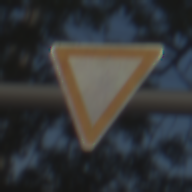
Verkehrszeichen: VorfahrtGewaehren
Umgebung: Outdoor, Suburban
Tageszeit: Midday
Wetter: Clear
Licht: Natural
Jahreszeit: NotSpecified
Kontrast: HighContrast